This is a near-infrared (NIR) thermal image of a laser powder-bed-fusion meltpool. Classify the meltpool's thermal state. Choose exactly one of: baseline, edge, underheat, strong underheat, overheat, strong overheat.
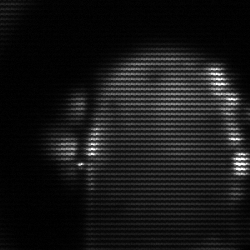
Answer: baseline